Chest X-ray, PA view. Patient: 34 years old, sex F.
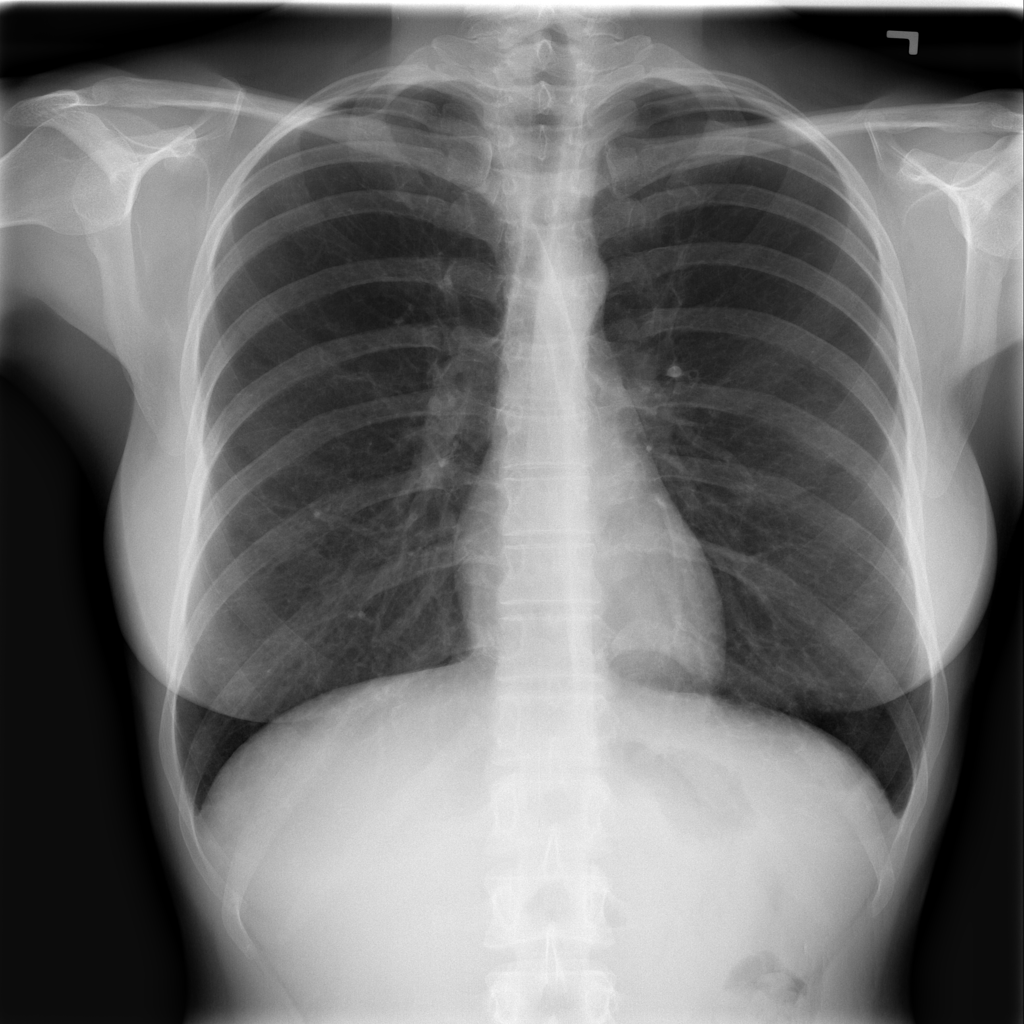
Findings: No Finding